Question: I am writing some text to a quartz context.
I have a box of 500 x 200 pixels and I am writing some text inside. The box can have any aspect ratio but the text will always write with the font proportions as it is. What I want is to scale the font vertically and keep the horizontal scale.
See the picture. The first box represents what I am getting, the second one, what I want.

this is how I am writing it...
'''
CGRect rect = CGRectMake(0,0,500,200);
[myText drawInRect:rect
withFont:aFont
lineBreakMode:UILineBreakModeTailTruncation
alignment:UITextAlignmentCenter];
'''
is there a way to scale the font vertically?
> NOTE: as this is being written in a PDF context, I don't want to
render the text to a image context and scale it vertically, because I
don't want to lose resolution.
thanks
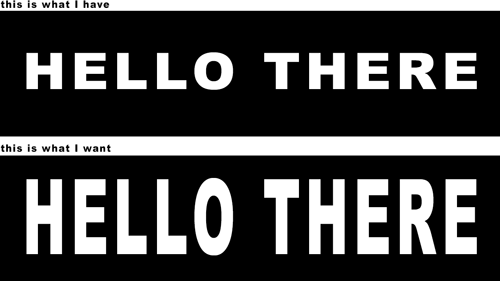
Answer: '''
- (void) scaleTextVerticallyWithContext:(CGContextRef)myContext withRect:(CGRect)contextRect
{
CGFloat w, h;
w = contextRect.size.width;
h = contextRect.size.height;
CGAffineTransform myTextTransform;
CGContextSelectFont (myContext, "Helvetica-Bold", h/10, kCGEncodingMacRoman);
CGContextSetCharacterSpacing (myContext, 10);
CGContextSetTextDrawingMode (myContext, kCGTextFillStroke);
CGContextSetRGBFillColor (myContext, 0, 1, 0, .5);
CGContextSetRGBStrokeColor (myContext, 0, 0, 1, 1);
/*
* CGAffineTransformMakeScale ( CGFloat sx, CGFloat sy );
* sx: The factor by which to scale the x-axis of the coordinate system.
* sy: The factor by which to scale the y-axis of the coordinate system.
*/
myTextTransform = CGAffineTransformMakeScale(1,8);
CGContextSetTextMatrix (myContext, myTextTransform);
CGContextShowTextAtPoint (myContext, 40, 0, "Hello There", 9);
}
- (void)drawRect:(CGRect)rect{
// Drawing code
CGContextRef context = UIGraphicsGetCurrentContext();
CGRect viewBounds = self.bounds;
CGContextTranslateCTM(context, 0, viewBounds.size.height);
CGContextScaleCTM(context, 1, -1);
[self scaleTextVerticallyWithContext:context withRect:viewBounds];
}
'''